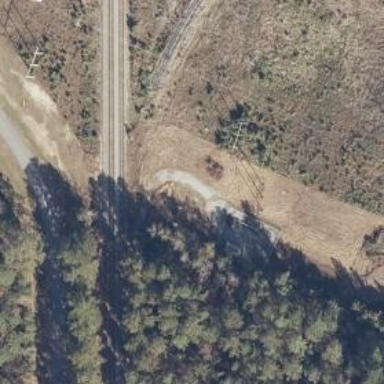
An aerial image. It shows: Abandoned railway spur.